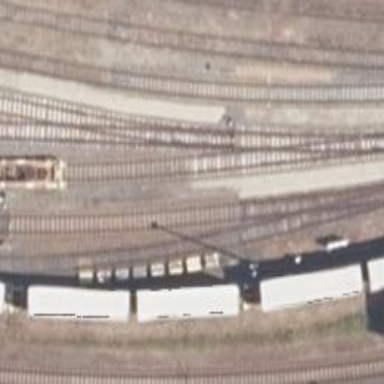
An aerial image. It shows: Railway switch.